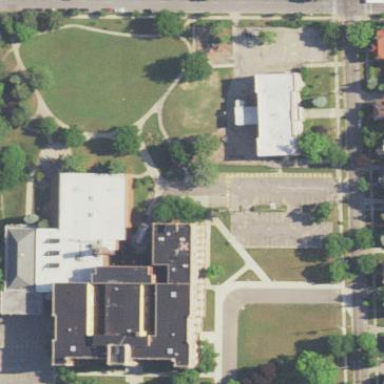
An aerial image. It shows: School.